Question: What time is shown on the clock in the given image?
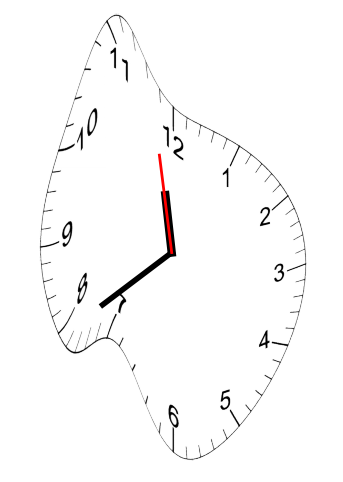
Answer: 11:38:58